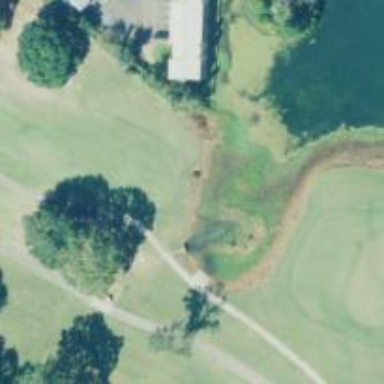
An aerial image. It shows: Footway that doubles as golf path.